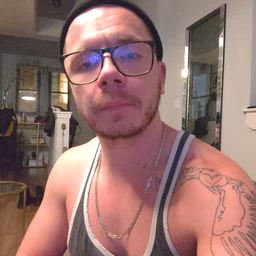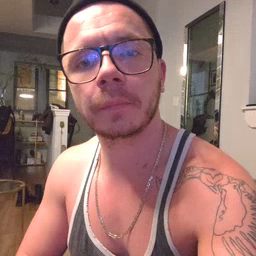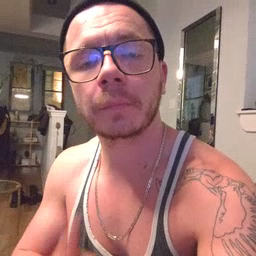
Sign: water